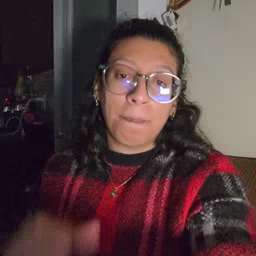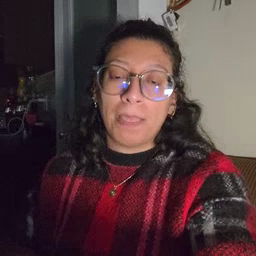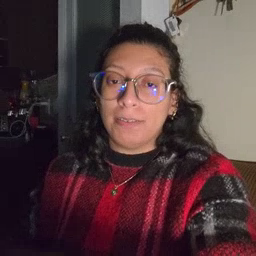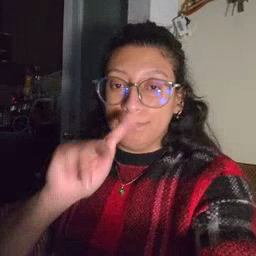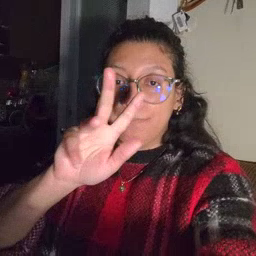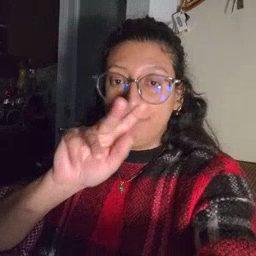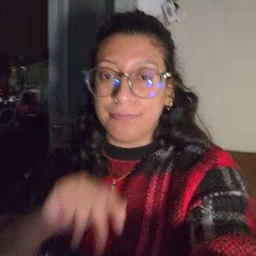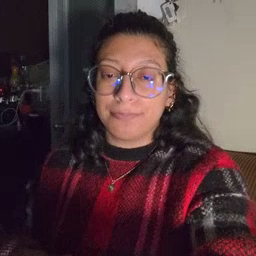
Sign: TV